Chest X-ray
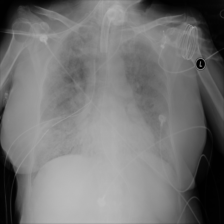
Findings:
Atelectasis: negative
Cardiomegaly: negative
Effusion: negative
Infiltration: negative
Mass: negative
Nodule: negative
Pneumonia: negative
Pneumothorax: negative
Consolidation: negative
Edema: negative
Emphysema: negative
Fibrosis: negative
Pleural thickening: negative
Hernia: negative